Question: How could I achieve a background that looked similar to this image:

Only 3 colors, angled from the top corner out like a sunray.
Maybe sticking with a simple PNG or SVG background image would be a better approach.
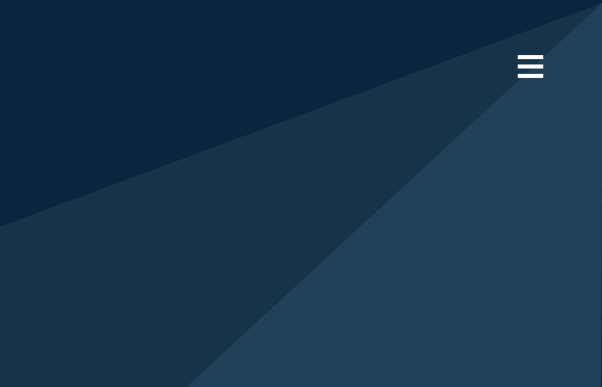
Answer: The effect can be achieved with CSS using pseudo-elements and transforms and the below is a sample snippet. But I don't think using CSS is the correct option for this. It would be better to use a PNG image.
The snippet uses a couple of pseudo-elements with different background colors skewed at required angles to produce the three-color effect.
'''
.bg {
position: relative;
height: 200px;
width: 400px;
padding: 4px;
background: orange;
overflow: hidden;
}
.bg:after,
.bg:before {
position: absolute;
content: '';
left: 0px;
height: 100%;
width: 100%;
transform-origin: right top;
}
.bg:before {
top: 0px;
background: red;
transform: skewY(-45deg);
}
.bg:after {
top: -100%;
background: yellow;
transform: skewY(-15deg);
}
span {
position: relative;
z-index: 2;
}
/* Just for demo */
.bg:hover {
height: 200px;
width: 500px;
}
'''
'''
<script src="https://cdnjs.cloudflare.com/ajax/libs/prefixfree/1.0.7/prefixfree.min.js"></script>
<div class="bg">
<span>Some content inside</span>
</div>
'''
Angled linear-gradients also could be used but I don't think they are good for dynamic sized container elements as the angles need to be modified as the dimensions change to keep the appearance the same.
Below is a snippet using 'linear-gradient'. Hover on the shape to see how a change of width and/or height affects it.
'''
.bg {
position: relative;
height: 200px;
width: 400px;
background: linear-gradient(310deg, red 30%, transparent 30%), linear-gradient(340deg, transparent 58%, yellow 58%), orange;
overflow: hidden;
}
.bg:hover {
height: 200px;
width: 500px;
}
'''
'''
<script src="https://cdnjs.cloudflare.com/ajax/libs/prefixfree/1.0.7/prefixfree.min.js"></script>
<div class="bg">
<span>Some content inside</span>
</div>
'''